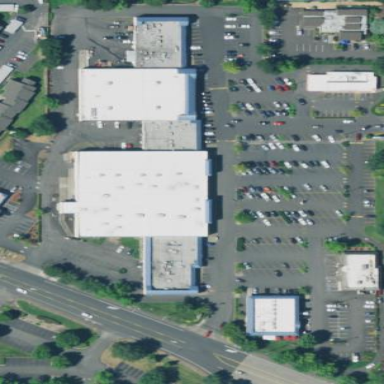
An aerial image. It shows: Retail area.